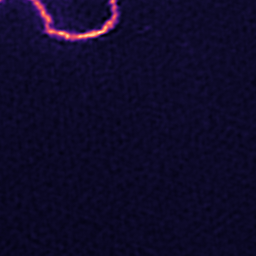
Label: Super-resolution ER image